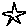
Label: star